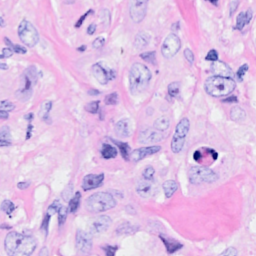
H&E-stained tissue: Breast